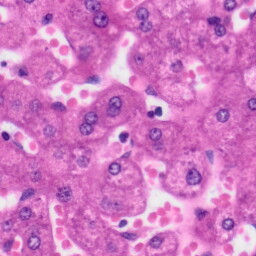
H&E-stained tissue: Liver